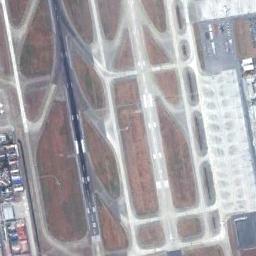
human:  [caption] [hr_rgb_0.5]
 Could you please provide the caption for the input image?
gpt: There are many buildings beside the runway .

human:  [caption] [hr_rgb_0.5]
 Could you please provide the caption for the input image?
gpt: Next to the many complex staggered runways is a large area of ​​brown bare land  There are many buildings and aircraft in the open space next to the runway .

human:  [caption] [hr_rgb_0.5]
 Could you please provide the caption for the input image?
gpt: The runway connects some other roads and some buildings are next to the runway .

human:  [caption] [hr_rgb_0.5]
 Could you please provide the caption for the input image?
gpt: The runway is on the bare land next to some houses .

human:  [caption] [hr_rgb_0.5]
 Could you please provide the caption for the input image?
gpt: There are brown bare land near the runway .